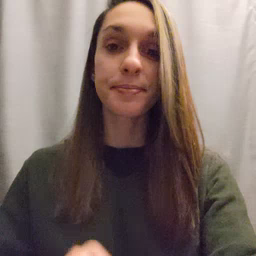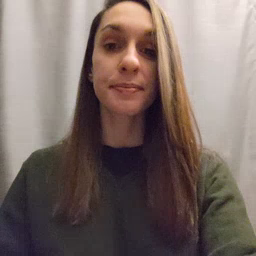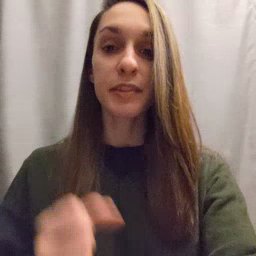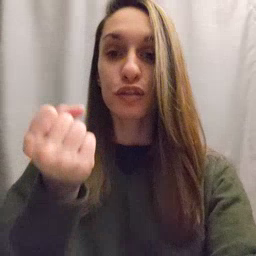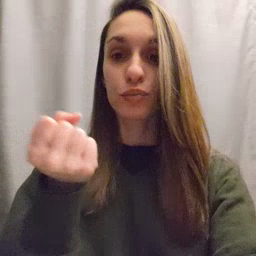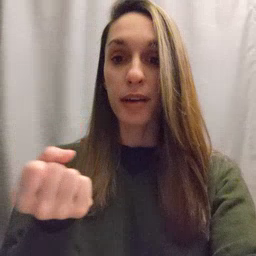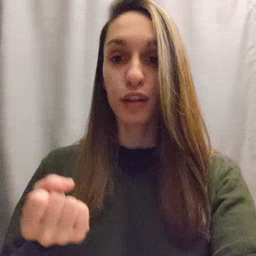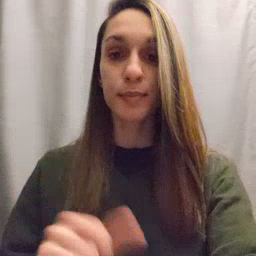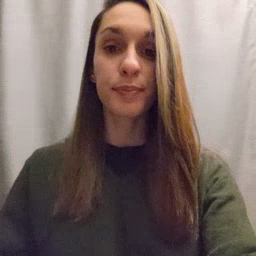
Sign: drawer